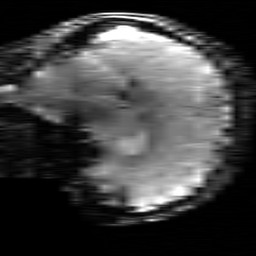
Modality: T2starw
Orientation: sagittal
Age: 26
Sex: female
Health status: healthy
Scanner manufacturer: siemens
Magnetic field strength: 3 T
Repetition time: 0.7 s
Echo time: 0.02 s